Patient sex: F
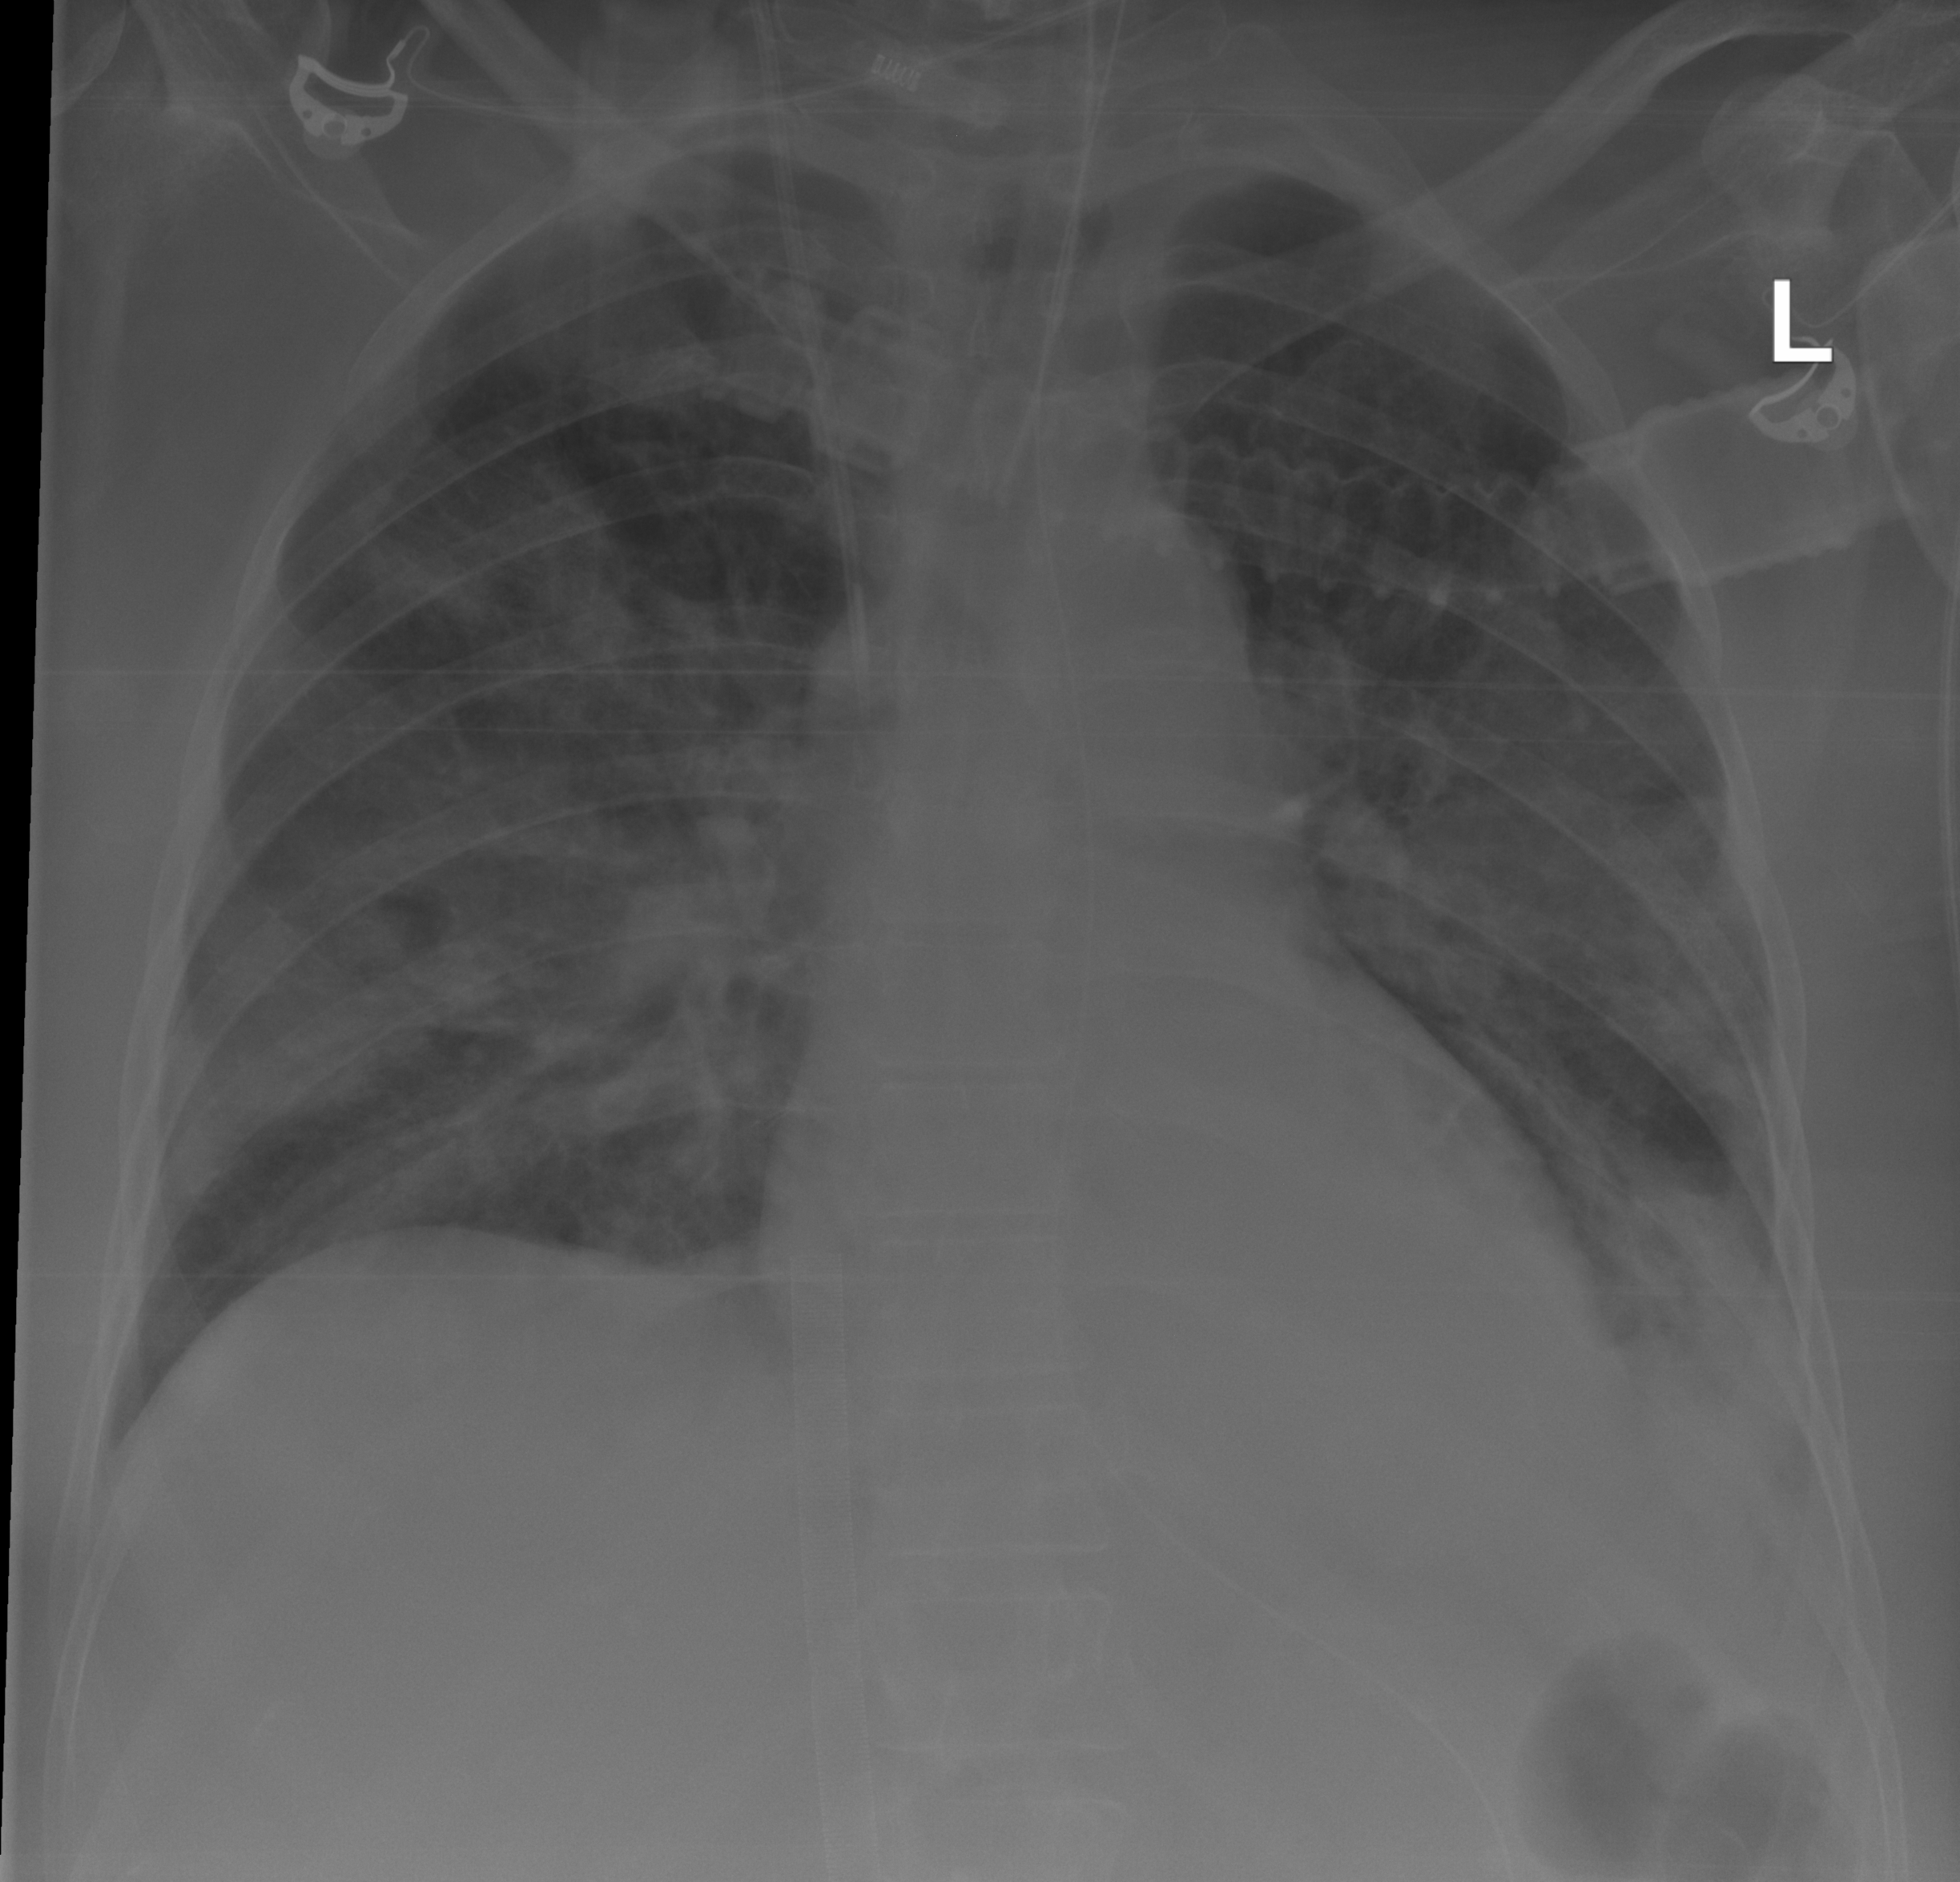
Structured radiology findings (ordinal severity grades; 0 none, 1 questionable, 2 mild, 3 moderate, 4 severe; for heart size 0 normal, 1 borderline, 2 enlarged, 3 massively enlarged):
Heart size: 0
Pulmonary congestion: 2
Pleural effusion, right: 0
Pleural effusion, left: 0
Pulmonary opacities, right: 3
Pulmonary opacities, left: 3
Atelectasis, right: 2
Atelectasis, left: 0